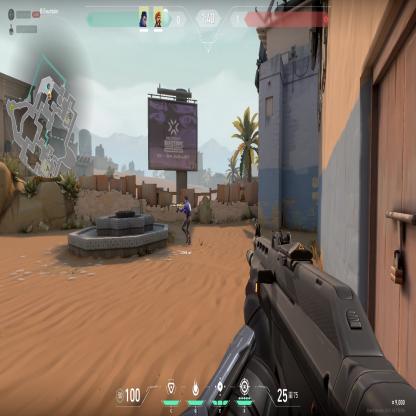
Label: teammate